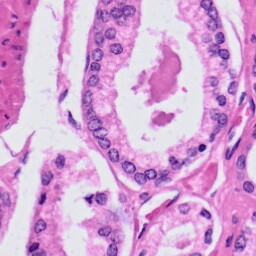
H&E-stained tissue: Prostate